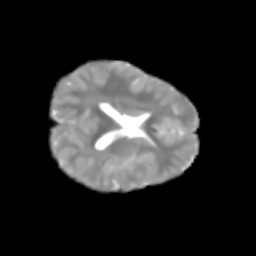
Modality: T2w
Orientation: axial
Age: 6
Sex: male
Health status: healthy